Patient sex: M
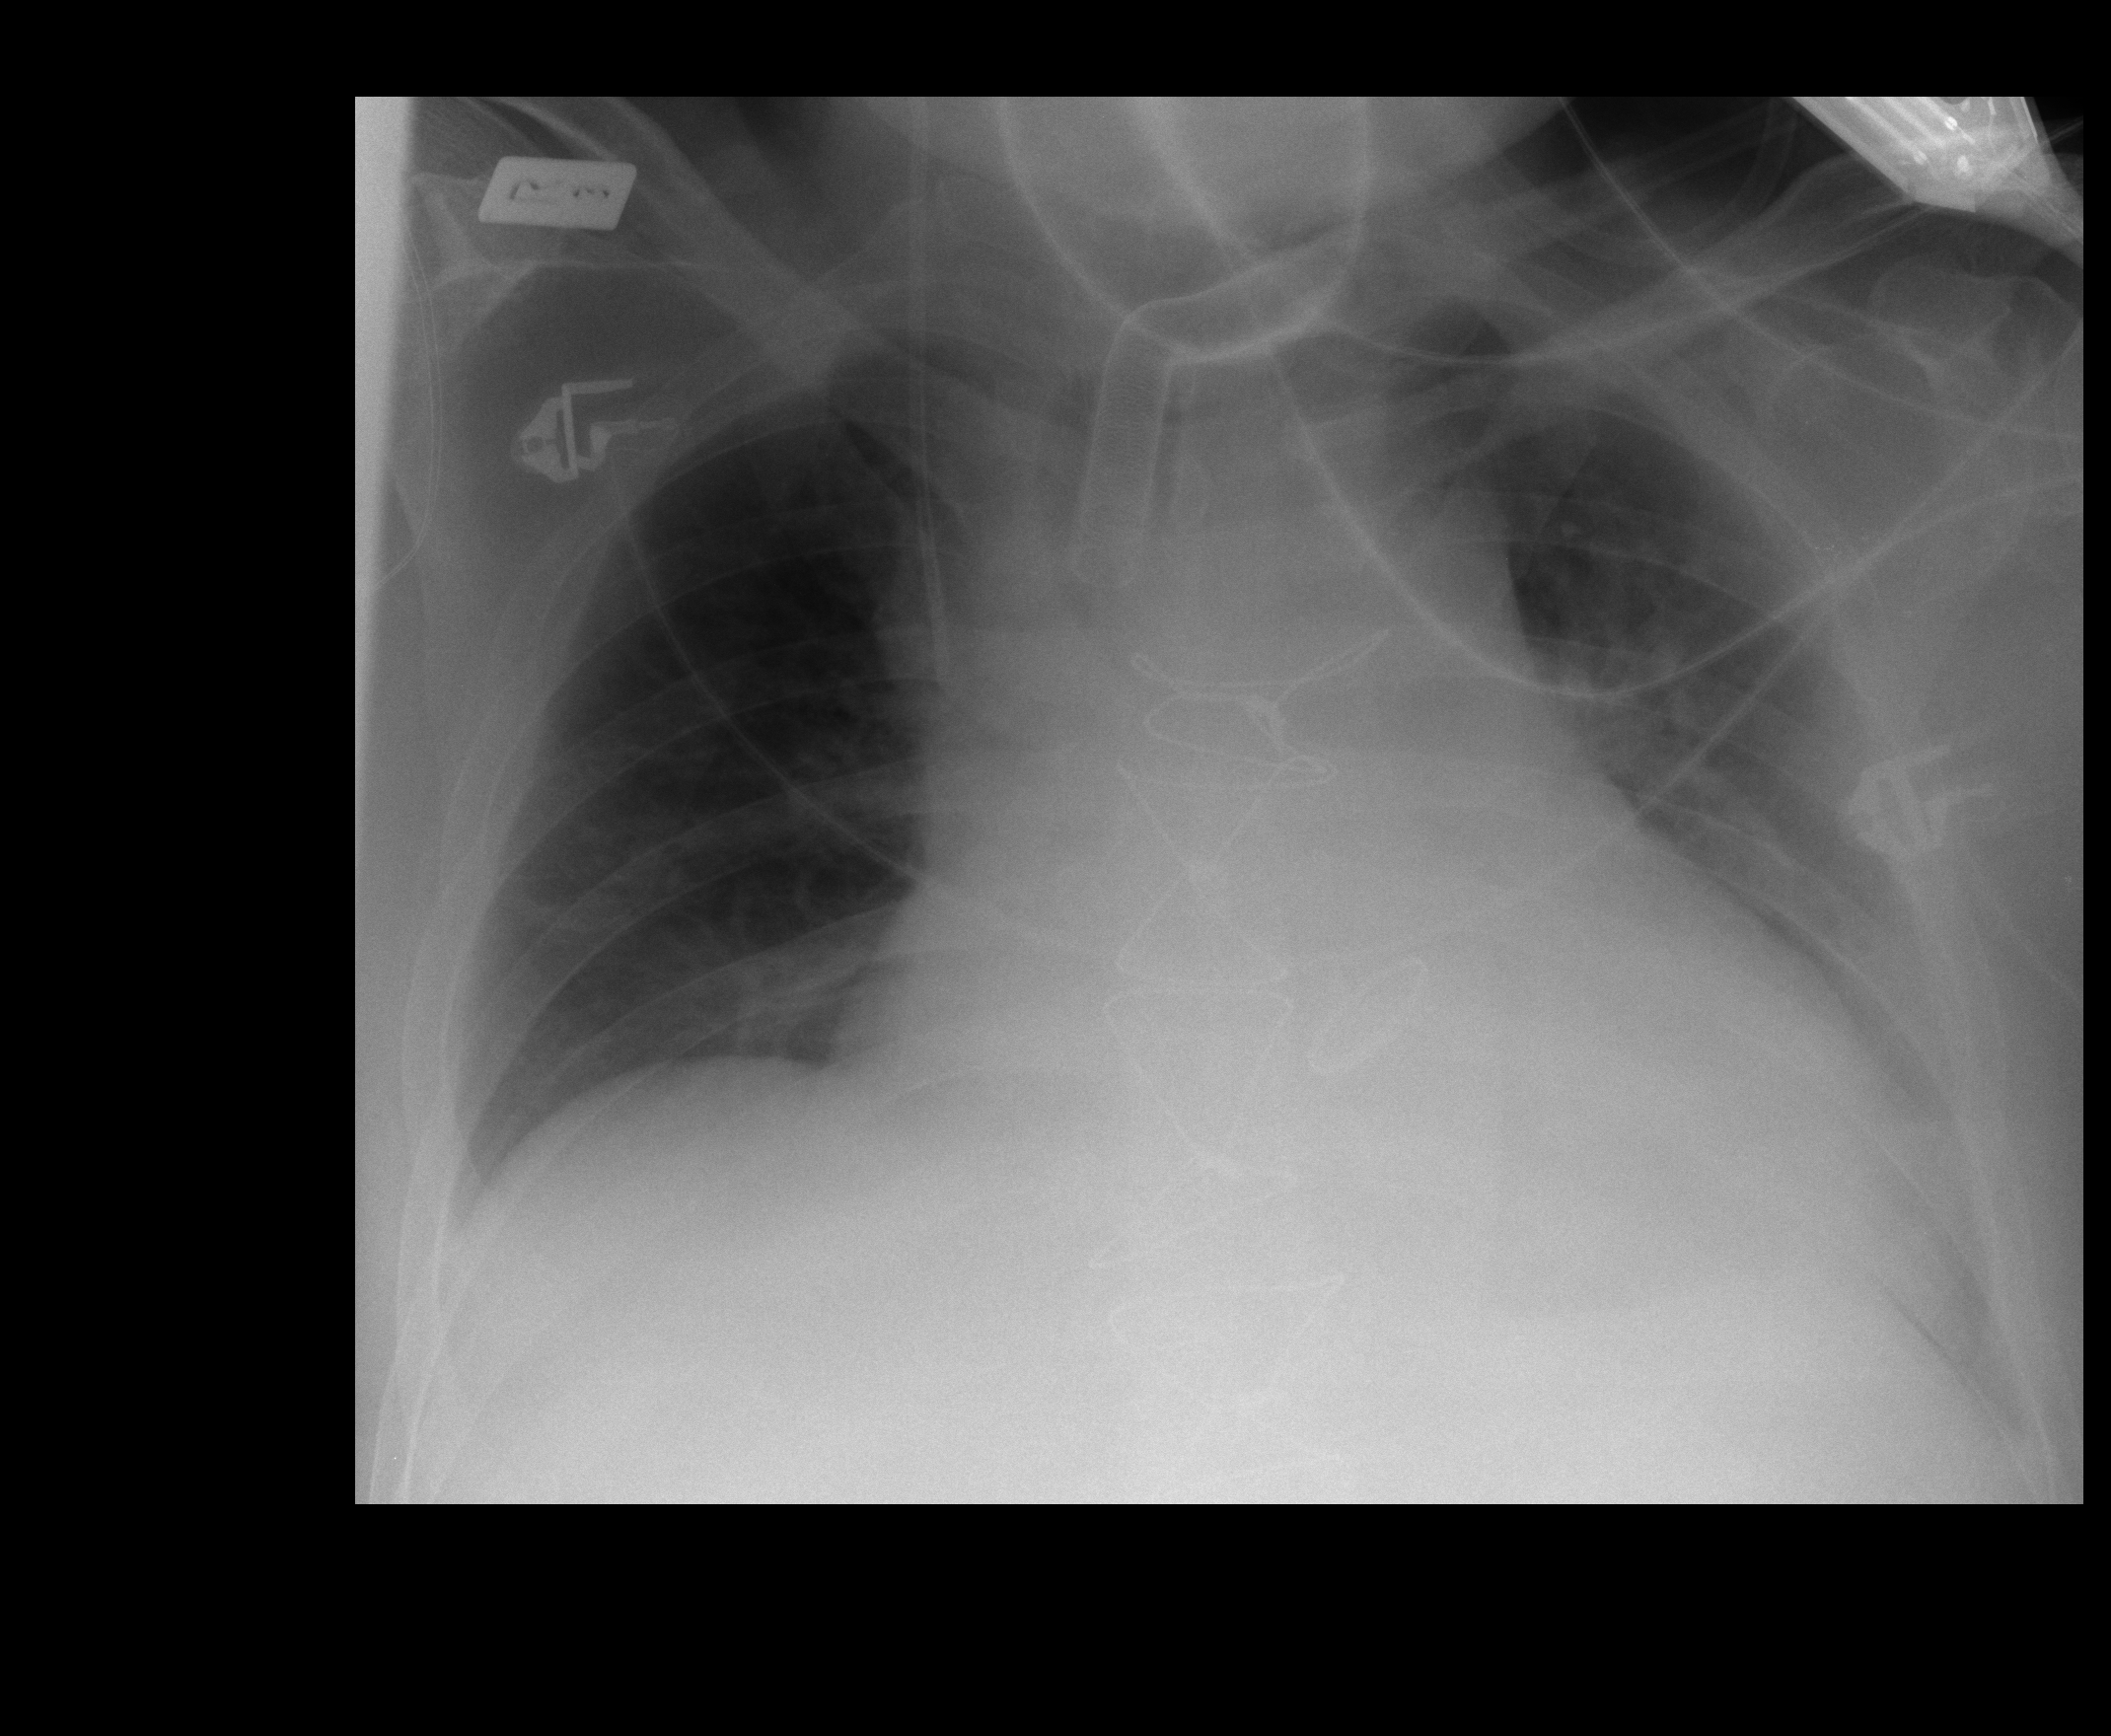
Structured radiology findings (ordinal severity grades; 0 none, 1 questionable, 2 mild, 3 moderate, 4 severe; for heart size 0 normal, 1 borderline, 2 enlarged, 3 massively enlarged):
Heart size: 2
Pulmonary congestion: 2
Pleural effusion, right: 0
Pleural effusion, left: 2
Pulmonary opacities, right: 0
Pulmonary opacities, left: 0
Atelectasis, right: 0
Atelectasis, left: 2